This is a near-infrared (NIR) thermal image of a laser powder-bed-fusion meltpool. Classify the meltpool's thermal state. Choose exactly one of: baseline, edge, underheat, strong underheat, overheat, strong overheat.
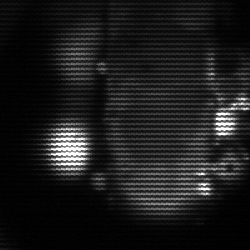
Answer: strong underheat